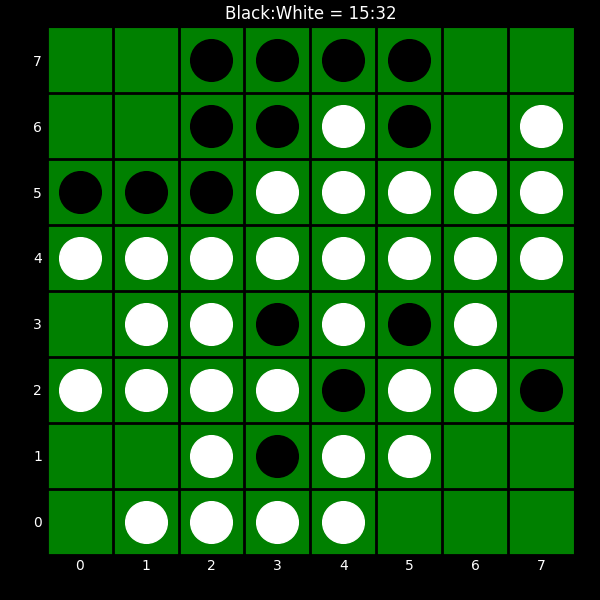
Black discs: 15
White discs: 32